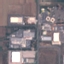
Land use / land cover class: Industrial